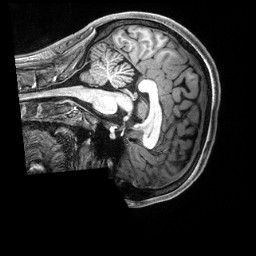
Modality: T1w
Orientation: sagittal
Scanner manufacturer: siemens
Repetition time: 2.5 s
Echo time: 0.00231 s